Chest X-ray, PA view. Patient: 52 years old, sex M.
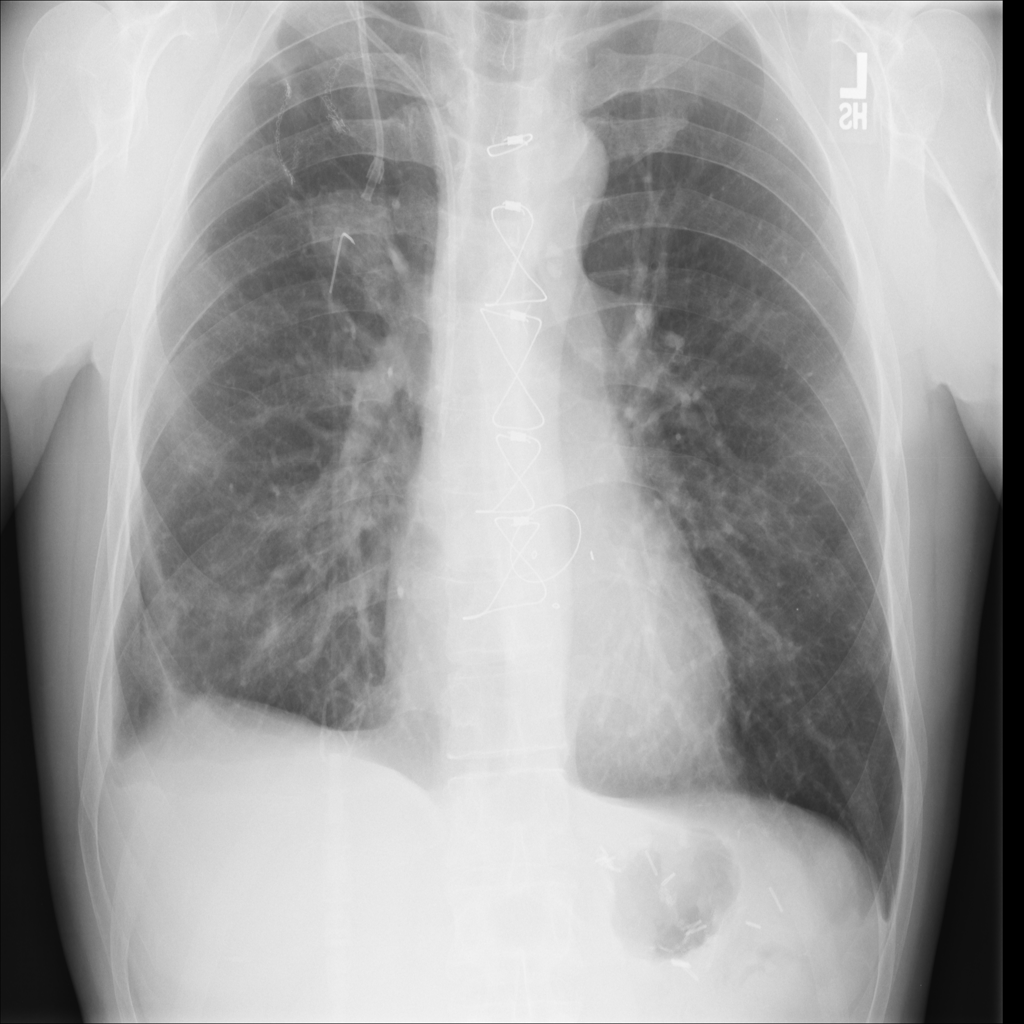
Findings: No Finding